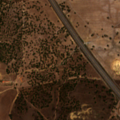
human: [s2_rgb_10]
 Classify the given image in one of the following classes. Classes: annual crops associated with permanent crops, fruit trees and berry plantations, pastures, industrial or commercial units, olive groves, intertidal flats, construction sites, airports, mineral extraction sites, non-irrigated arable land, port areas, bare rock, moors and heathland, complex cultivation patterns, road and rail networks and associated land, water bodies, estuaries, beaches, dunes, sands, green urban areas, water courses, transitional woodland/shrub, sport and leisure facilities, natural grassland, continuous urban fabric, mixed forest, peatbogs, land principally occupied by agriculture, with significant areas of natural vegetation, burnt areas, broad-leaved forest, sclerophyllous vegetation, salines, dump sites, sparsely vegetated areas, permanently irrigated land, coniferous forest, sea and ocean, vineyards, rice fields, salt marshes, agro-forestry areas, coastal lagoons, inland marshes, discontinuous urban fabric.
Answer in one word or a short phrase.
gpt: pastures, agro-forestry areas, broad-leaved forest, transitional woodland/shrub